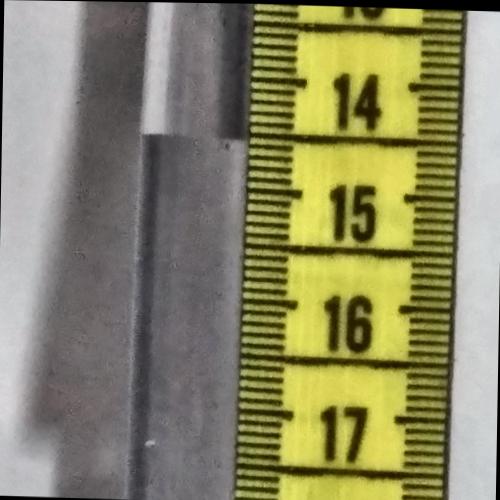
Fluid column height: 14.6 cm